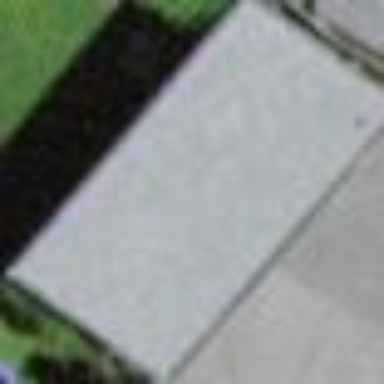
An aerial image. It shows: View of roof of building.